Field crop: maize
Growth stage: 2
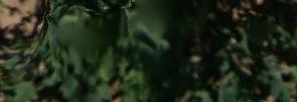
Species: maize